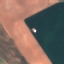
Land use / land cover class: AnnualCrop